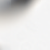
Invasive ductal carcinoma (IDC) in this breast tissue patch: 0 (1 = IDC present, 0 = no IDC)